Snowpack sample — Buffalo Mountain, Silverthorne, Colorado, USA (2/22/26, 2:02 PM MST)
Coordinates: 39.622, -106.113
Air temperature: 33 °F
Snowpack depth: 63 cm
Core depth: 30 cm
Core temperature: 24.8 °F
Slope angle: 11°, slope face: 116°
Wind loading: low
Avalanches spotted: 0
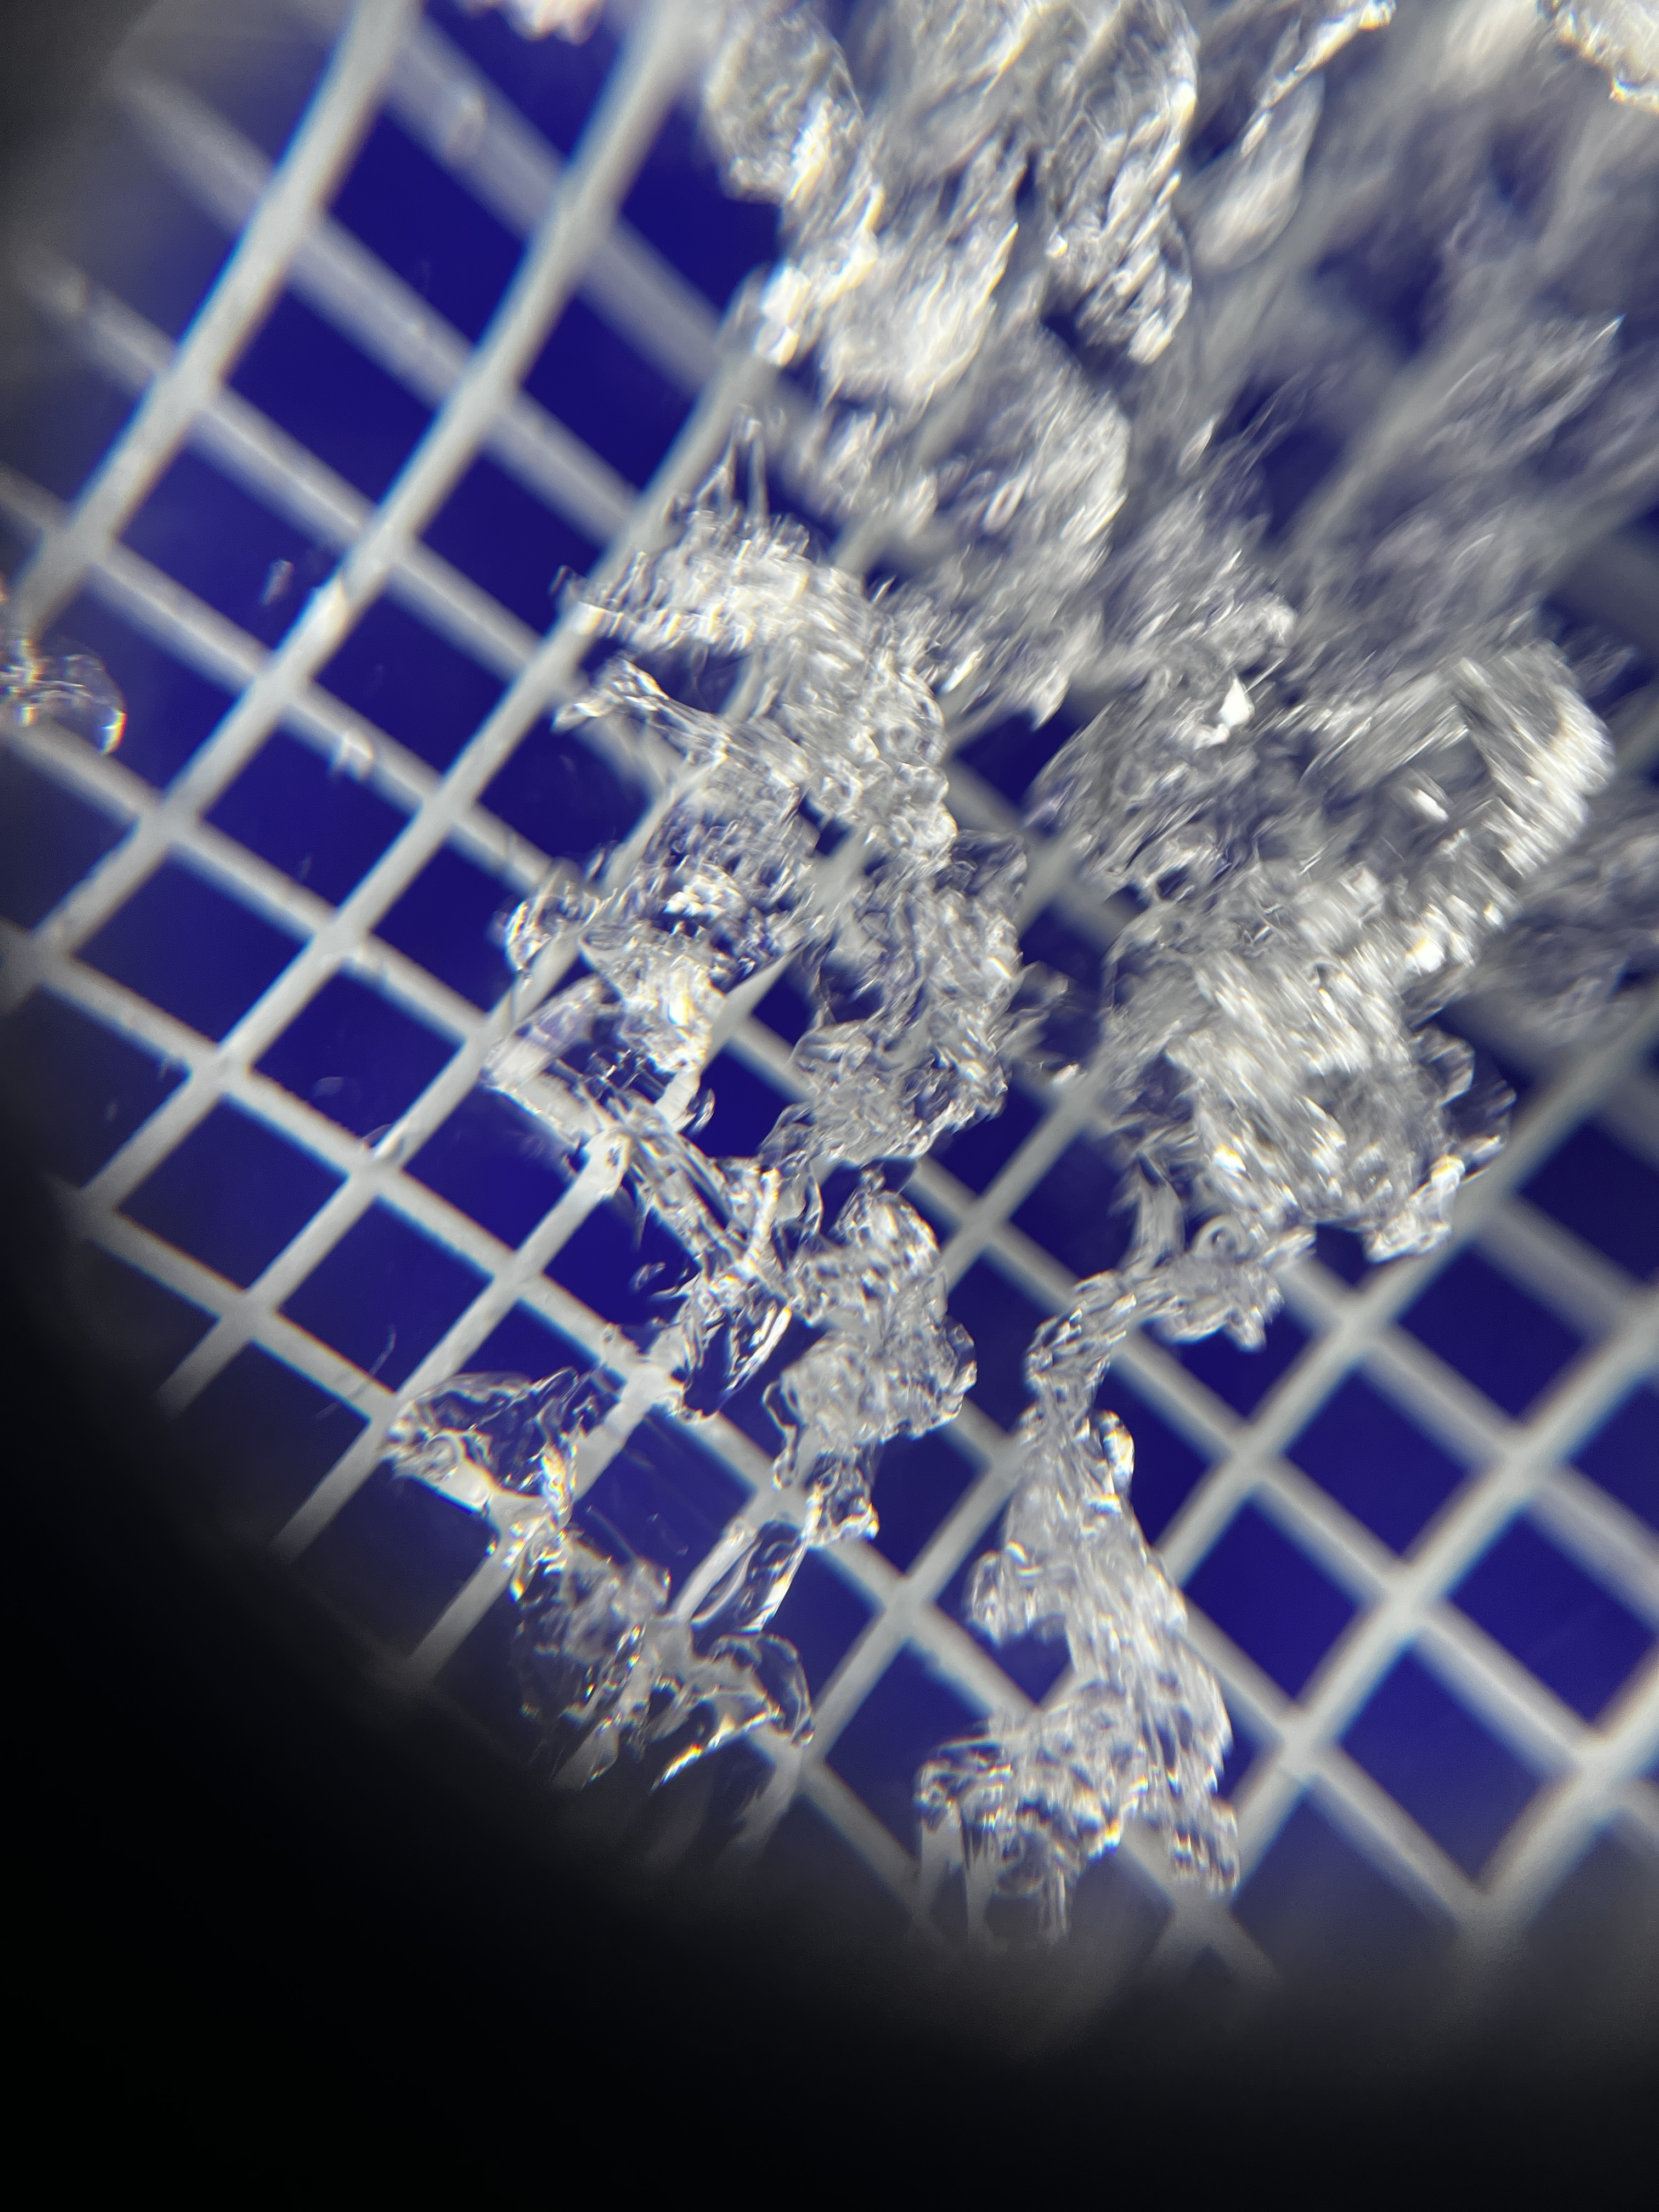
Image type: magnified_profile
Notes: In a firebreak similar to site 1, minimal wind loading with no spotted avalanches (not many faces in view though)